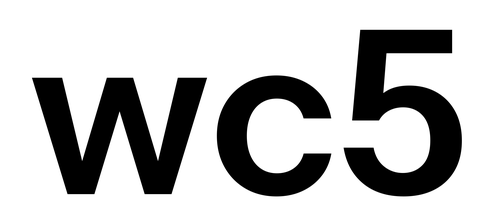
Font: InstrumentSans_SemiBold